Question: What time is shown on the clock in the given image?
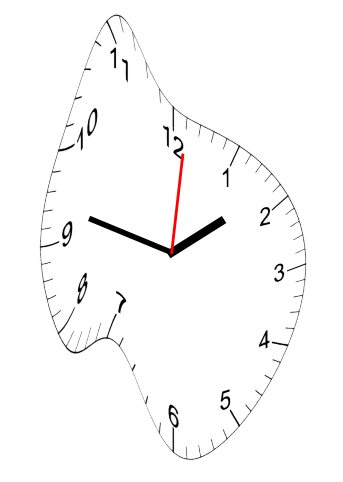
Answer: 01:47:01